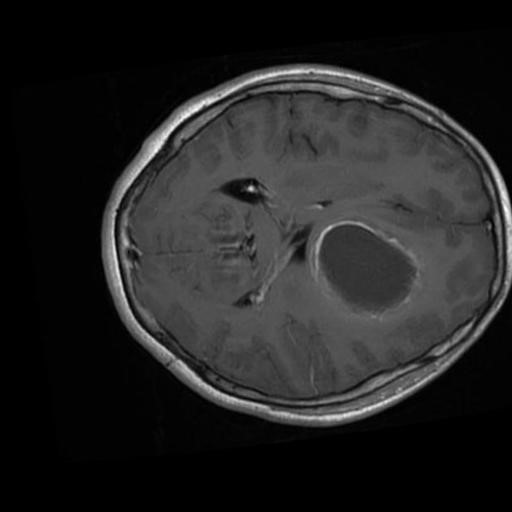
Label: brain_glioma